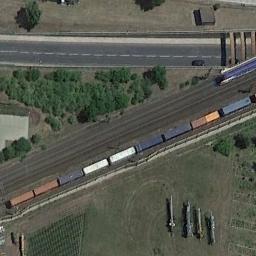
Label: railway